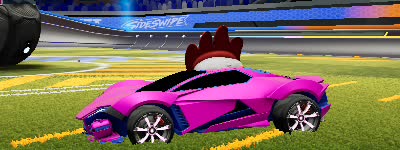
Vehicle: werewolf